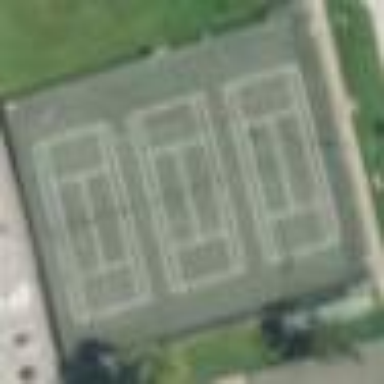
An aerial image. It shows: Tennis court on the leisure land pitch.